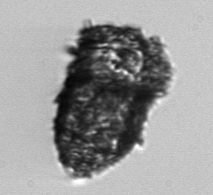
Label: Tintinnopsis